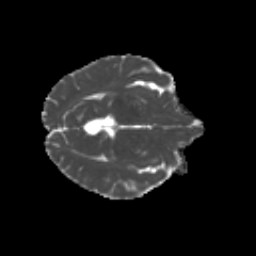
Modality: MD
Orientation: axial
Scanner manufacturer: siemens
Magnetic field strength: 3 T
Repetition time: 4.16 s
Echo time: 0.0806 s